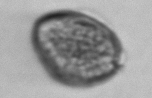
Label: Prorocentrum